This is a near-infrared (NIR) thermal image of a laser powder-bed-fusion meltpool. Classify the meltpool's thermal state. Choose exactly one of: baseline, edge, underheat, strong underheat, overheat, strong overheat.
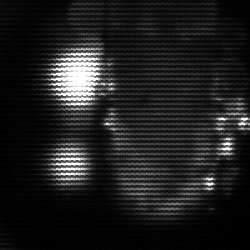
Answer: strong underheat